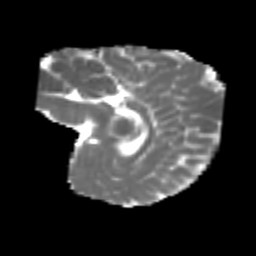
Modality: MD
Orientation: sagittal
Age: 6
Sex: male
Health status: healthy